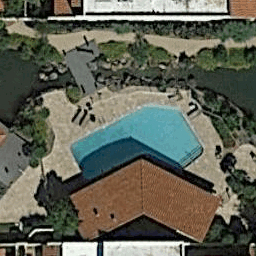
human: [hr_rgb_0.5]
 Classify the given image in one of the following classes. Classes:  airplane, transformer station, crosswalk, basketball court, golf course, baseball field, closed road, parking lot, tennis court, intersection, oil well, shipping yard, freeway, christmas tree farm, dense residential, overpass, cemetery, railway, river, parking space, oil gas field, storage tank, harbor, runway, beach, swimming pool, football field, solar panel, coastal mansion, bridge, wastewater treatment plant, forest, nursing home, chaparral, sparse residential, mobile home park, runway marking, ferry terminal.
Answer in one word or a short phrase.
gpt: swimming pool